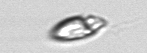
Label: Katodinium_or_Torodinium